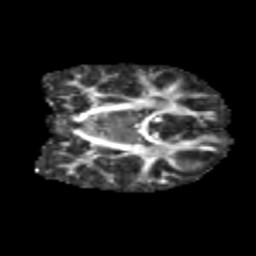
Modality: FA
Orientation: coronal
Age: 10
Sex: female
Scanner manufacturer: siemens
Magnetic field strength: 3 T
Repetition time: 3.8 s
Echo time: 0.07 s